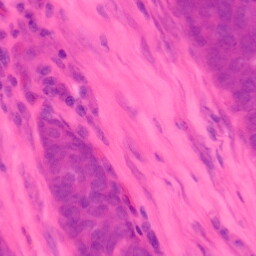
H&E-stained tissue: Colon